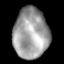
Tissue: lung
Cell type: Epithelial cells
Senescence score: 0.2013
Nuclear area (px): 1739
Mean DAPI intensity: 157.182